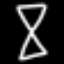
Label: hourglass